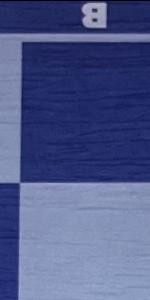
Label: Empty